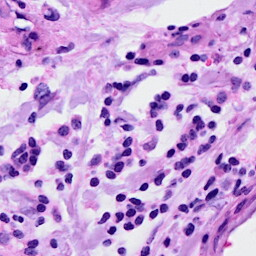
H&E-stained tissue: Breast